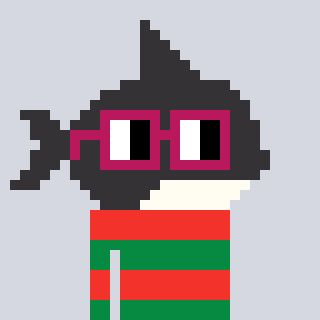
a pixel art character with square dark red glasses, a orca-shaped head and a green-colored body on a cool background